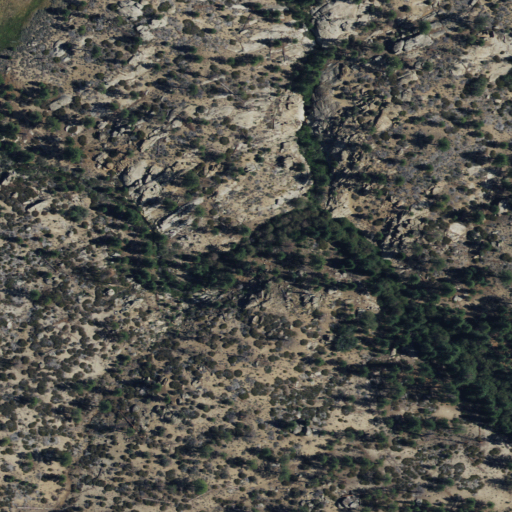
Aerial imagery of valley in California named Dark Canyon containing shrub and evergreen forest